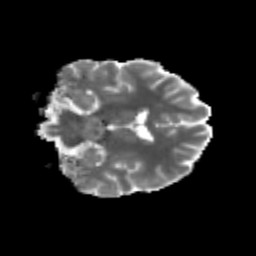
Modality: MD
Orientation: coronal
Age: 21
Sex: male
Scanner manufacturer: siemens
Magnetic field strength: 3 T
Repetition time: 3.5 s
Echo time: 0.125 s